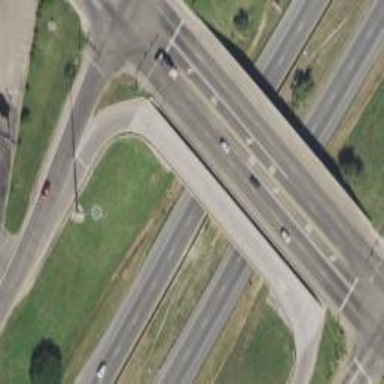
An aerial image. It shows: Secondary link road with bridge.